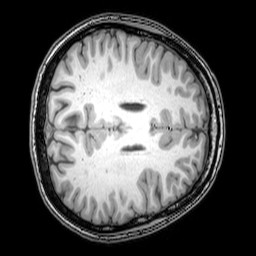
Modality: T1w
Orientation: axial
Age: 21
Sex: female
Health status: healthy
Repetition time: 0.081 s
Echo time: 0.037 s